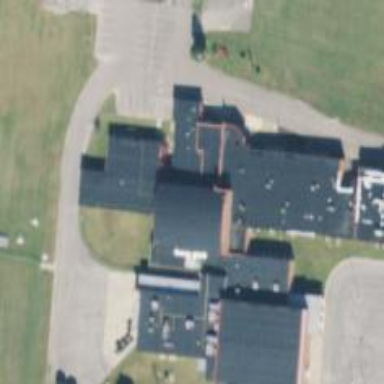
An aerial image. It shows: School.